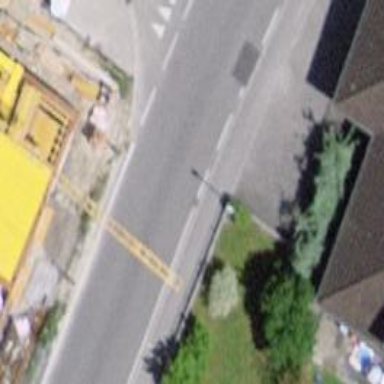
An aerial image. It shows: Bus stop with platform for public transport.